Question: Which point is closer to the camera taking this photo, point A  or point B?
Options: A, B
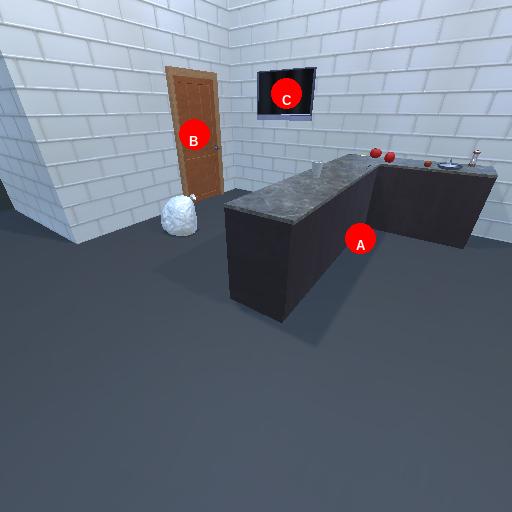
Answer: A